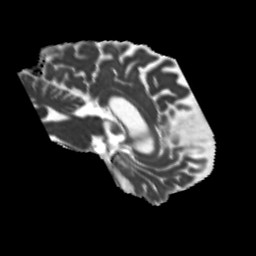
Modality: MD
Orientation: sagittal
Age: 52
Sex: male
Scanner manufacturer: siemens
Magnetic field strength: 3 T
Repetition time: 5.25 s
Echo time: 0.08 s